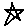
Label: star